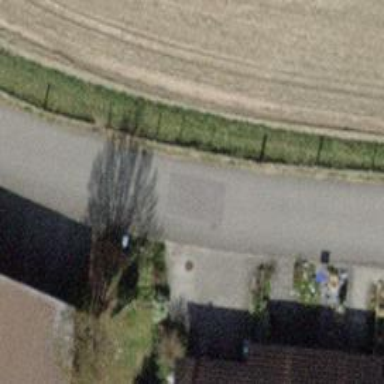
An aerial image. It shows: Residential road with asphalt surface and no sidewalk.